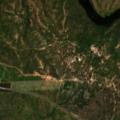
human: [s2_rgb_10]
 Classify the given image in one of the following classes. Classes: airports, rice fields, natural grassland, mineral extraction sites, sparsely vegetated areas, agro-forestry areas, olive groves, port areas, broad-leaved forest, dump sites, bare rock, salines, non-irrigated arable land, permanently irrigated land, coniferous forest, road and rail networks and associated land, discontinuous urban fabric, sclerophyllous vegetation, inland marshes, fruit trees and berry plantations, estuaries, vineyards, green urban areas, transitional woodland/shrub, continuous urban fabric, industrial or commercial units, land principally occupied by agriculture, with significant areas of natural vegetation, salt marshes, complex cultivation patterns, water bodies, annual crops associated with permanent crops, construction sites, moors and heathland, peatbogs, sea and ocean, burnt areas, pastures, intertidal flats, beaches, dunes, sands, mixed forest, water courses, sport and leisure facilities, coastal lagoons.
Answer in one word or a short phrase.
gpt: continuous urban fabric